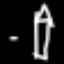
Label: pencil